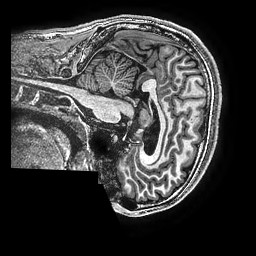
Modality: T1w
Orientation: sagittal
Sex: male
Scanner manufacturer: ge
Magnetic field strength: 3 T
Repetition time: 0.00766 s
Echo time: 0.003476 s